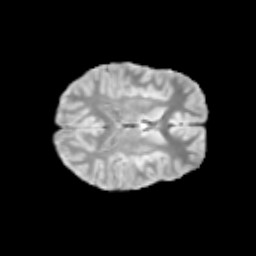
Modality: T2w
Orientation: axial
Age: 12
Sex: female
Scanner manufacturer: siemens
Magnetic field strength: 3 T
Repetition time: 3.8 s
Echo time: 0.07 s